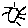
Label: sun